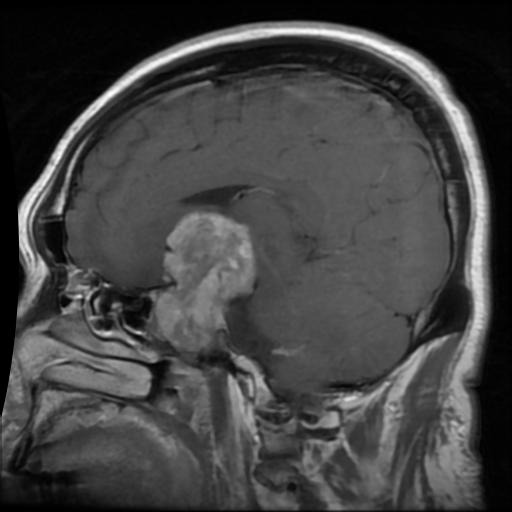
Label: pituitary